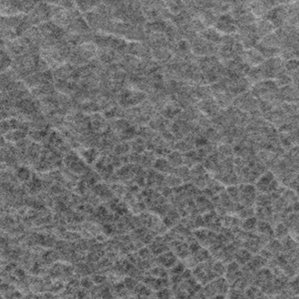
Label: frost